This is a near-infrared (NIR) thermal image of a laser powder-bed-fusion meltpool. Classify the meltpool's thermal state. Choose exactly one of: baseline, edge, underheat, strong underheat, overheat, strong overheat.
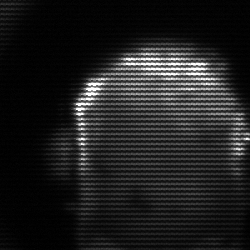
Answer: baseline